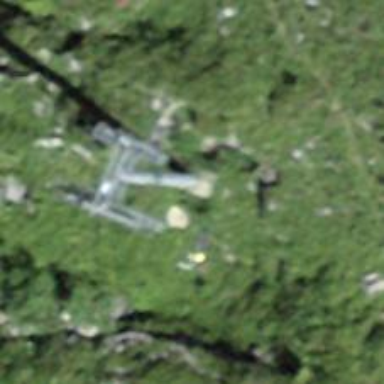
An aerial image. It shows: Chair lift captured from aerial perspective.